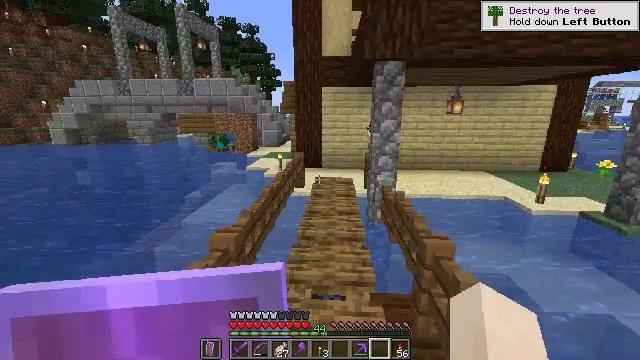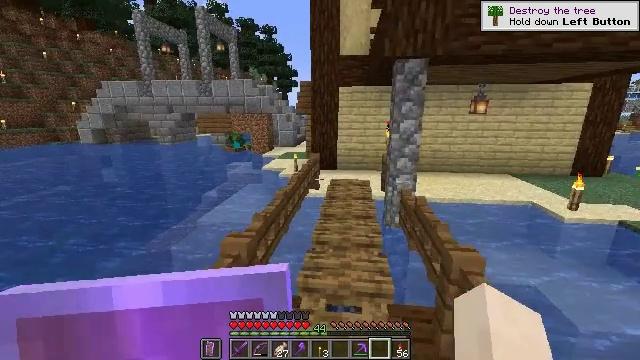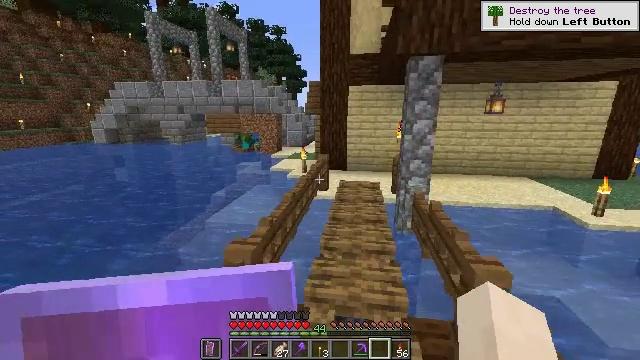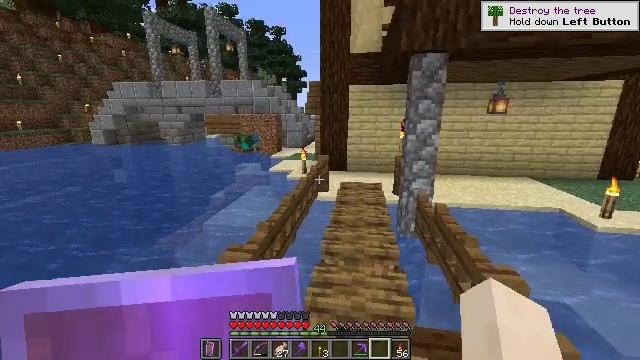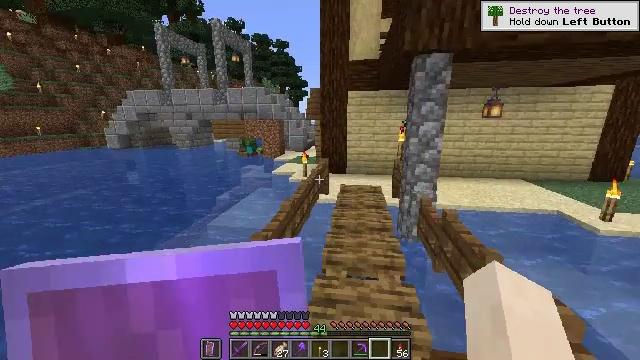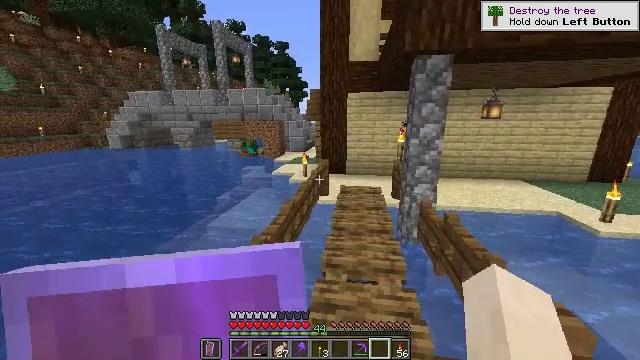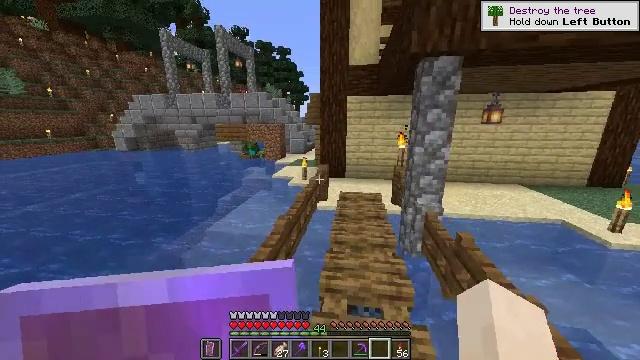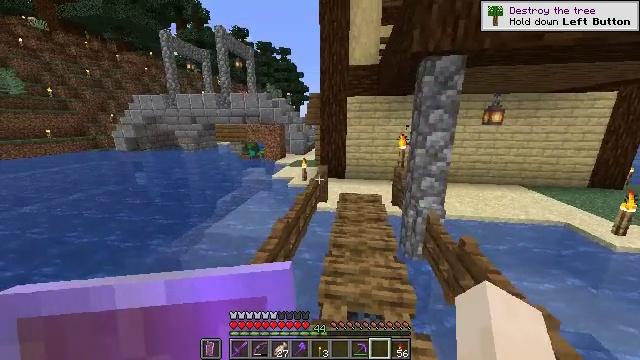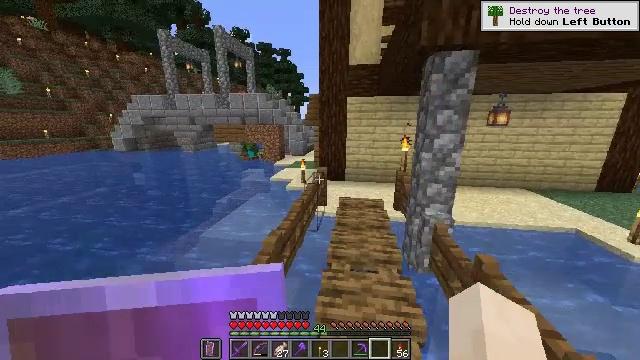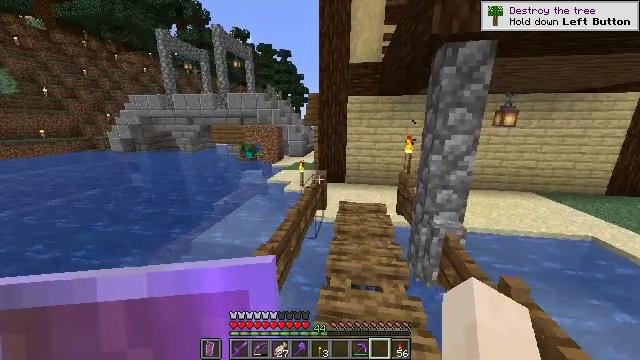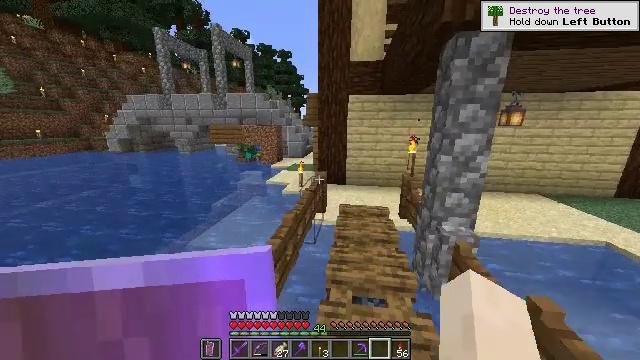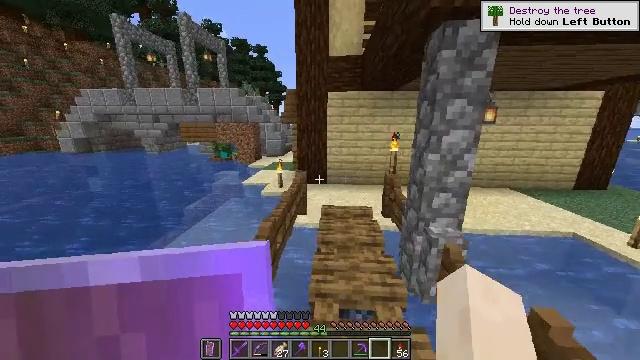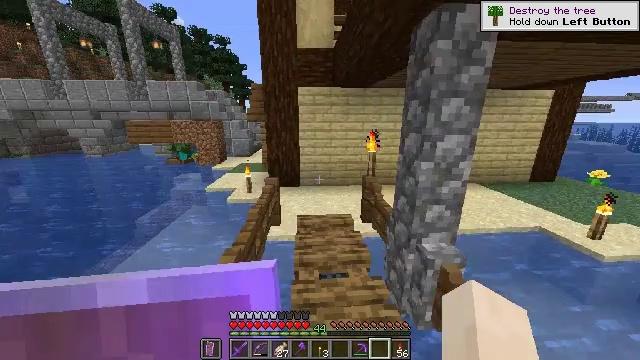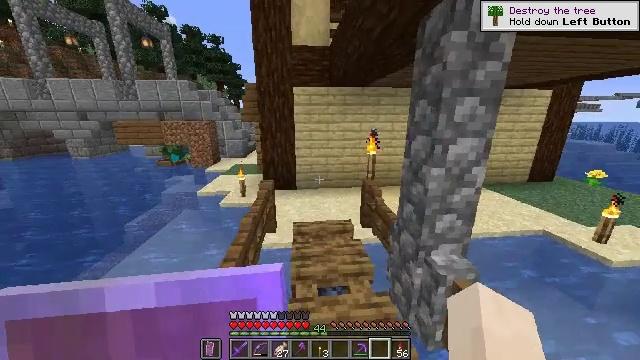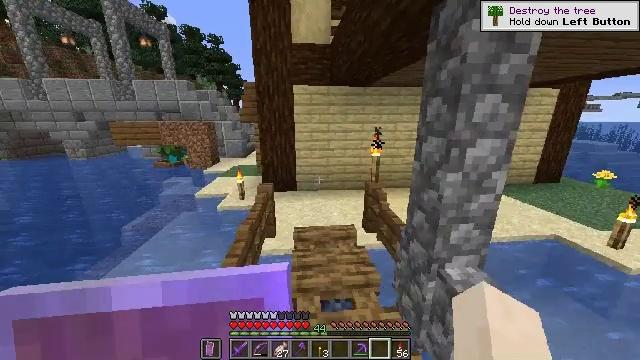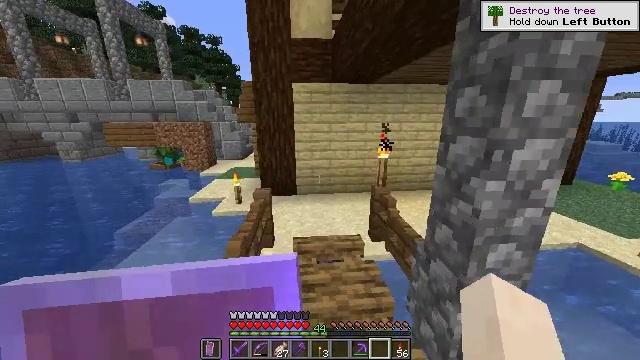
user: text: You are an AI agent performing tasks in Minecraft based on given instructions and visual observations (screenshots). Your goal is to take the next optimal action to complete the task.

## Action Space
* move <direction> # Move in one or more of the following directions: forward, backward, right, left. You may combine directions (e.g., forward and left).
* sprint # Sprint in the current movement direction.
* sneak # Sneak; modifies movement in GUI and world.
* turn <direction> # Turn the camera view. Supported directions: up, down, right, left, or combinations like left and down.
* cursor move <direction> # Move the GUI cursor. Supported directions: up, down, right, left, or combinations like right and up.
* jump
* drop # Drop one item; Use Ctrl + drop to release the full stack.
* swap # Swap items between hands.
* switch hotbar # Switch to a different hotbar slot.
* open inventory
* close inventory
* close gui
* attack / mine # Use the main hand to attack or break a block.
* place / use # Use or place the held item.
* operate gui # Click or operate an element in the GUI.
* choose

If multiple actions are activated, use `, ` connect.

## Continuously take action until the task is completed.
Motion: motion action
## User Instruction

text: Dig up the bone block in the desert or swamp biome.
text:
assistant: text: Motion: move forward, turn left
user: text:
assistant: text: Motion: move forward, turn left
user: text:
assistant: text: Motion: move forward, sprint
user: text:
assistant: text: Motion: move forward, sprint
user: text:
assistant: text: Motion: move forward, sprint
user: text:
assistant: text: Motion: move forward, sprint
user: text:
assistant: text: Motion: move forward, sprint
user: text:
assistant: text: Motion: move forward, sprint
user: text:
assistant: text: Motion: move forward, sprint
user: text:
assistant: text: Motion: move forward, sprint
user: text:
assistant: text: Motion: move forward, sprint, turn right
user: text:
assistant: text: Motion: move forward, sprint, turn right
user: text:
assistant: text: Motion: move forward, sprint, turn right
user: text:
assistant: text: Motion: move forward, sprint
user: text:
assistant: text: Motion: move forward, sprint
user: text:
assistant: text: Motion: move forward, sprint
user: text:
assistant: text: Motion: move forward, sprint
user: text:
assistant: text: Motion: move forward, sprint
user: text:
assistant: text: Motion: move forward, sprint
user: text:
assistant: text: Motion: move forward, sprint
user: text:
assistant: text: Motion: move forward, sprint
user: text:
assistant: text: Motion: move forward, sprint
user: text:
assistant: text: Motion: move forward, sprint
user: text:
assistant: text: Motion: move forward, sprint
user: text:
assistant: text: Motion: move forward, sprint
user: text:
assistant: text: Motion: move forward, sprint
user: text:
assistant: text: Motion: move forward, sprint, turn left
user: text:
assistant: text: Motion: move forward, sprint, turn left and down
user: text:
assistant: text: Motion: move forward, turn left and down
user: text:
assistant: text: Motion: move forward, turn left and down